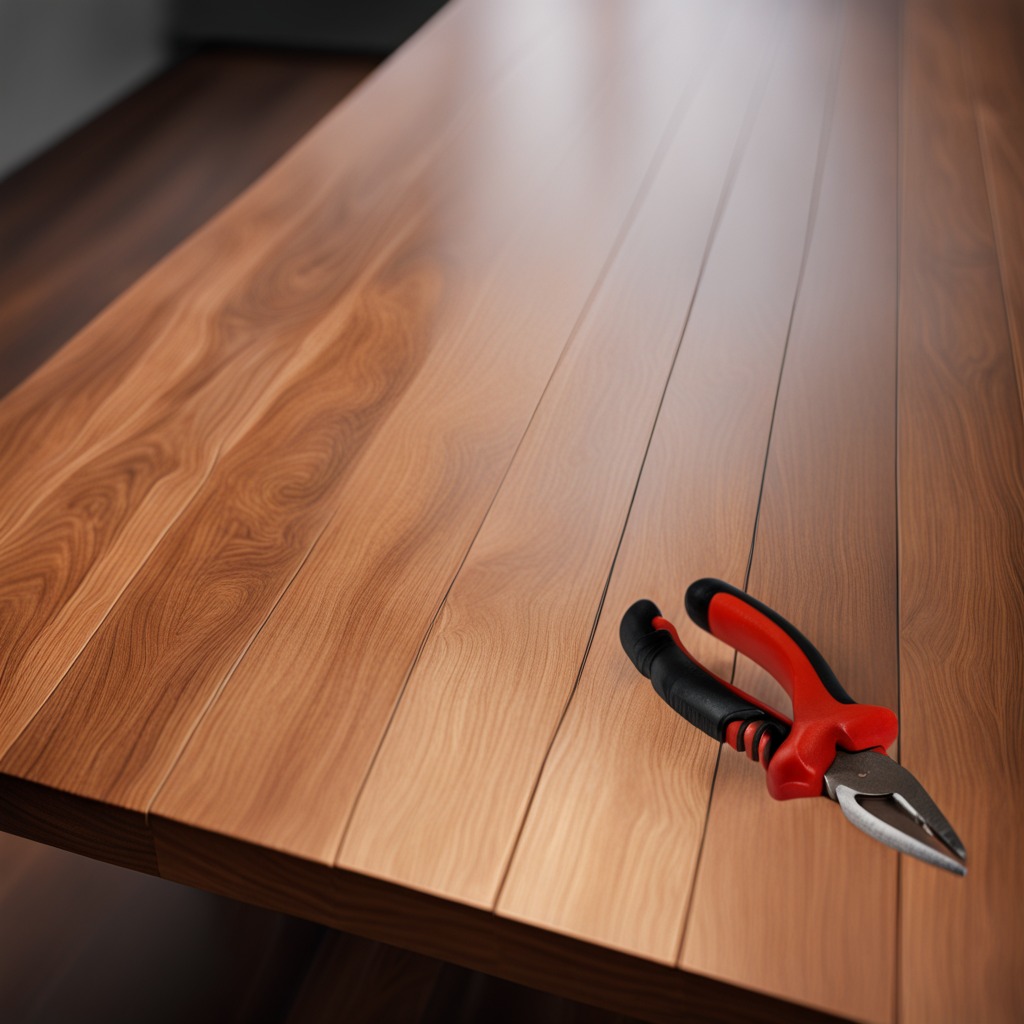
A plier is lying on a wooden table.